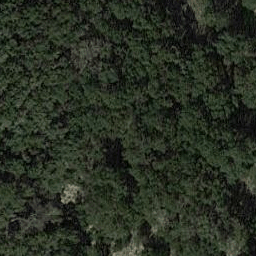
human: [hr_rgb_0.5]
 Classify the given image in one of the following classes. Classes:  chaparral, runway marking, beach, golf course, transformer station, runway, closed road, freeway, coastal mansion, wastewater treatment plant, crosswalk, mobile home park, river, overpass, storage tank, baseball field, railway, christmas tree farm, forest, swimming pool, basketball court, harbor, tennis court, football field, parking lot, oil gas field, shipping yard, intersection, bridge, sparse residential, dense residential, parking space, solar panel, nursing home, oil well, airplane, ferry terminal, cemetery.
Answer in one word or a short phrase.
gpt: forest